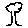
Label: tree